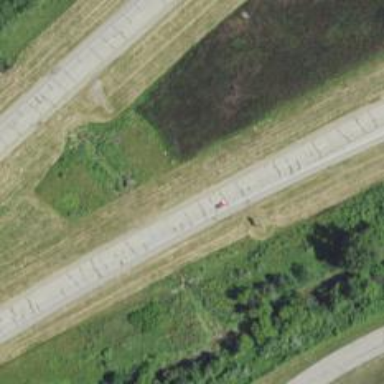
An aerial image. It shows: Culvert tunnel.